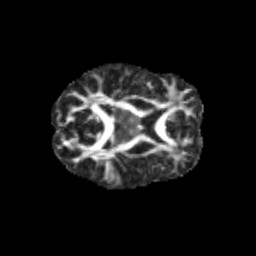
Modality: FA
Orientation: axial
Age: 11
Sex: female
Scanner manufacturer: siemens
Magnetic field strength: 3 T
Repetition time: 3.8 s
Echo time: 0.07 s